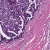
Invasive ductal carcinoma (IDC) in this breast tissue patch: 1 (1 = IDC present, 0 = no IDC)